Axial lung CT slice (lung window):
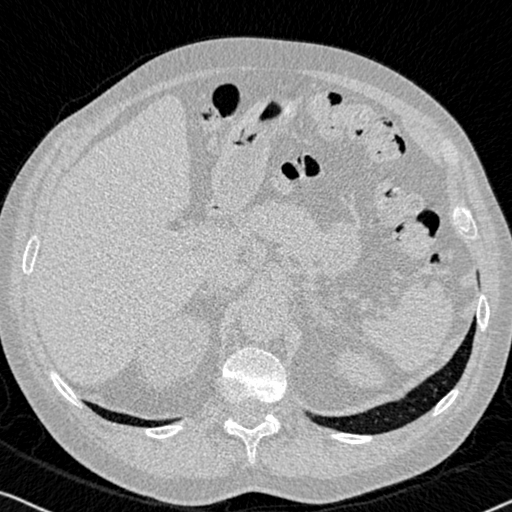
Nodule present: no